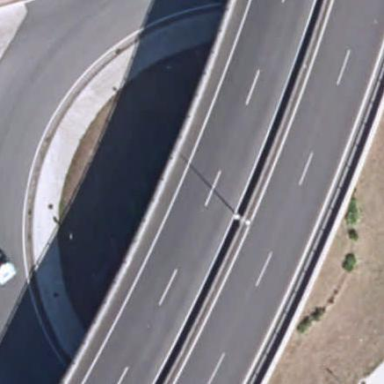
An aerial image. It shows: Primary highway with asphalt surface leading to roundabout.